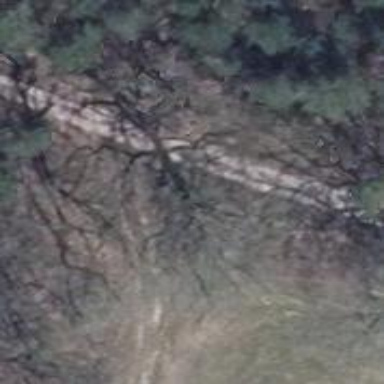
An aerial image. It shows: Dirt track road with grade 4 track type.